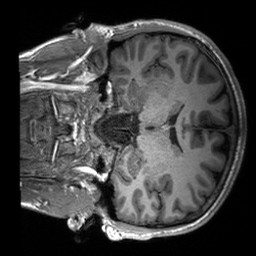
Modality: T1w
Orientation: coronal
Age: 19
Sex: male
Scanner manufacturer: siemens
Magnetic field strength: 3 T
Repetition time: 2.3 s
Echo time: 0.00227 s